Aerial crown-view tile of a tropical tree (Barro Colorado Island, Panama), acquired 20241014:
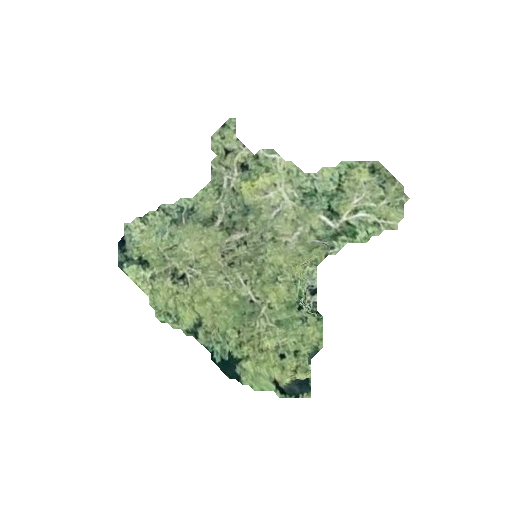
Species: Astronium graveolens
GBIF accepted scientific name: Astronium graveolens
Crown area: 63.776 m²